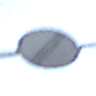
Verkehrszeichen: EndeSaemtlicherBegrenzungen
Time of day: SunriseSunset
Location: Outdoor (Urban)
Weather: Clear
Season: NotSpecified
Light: Natural